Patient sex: M
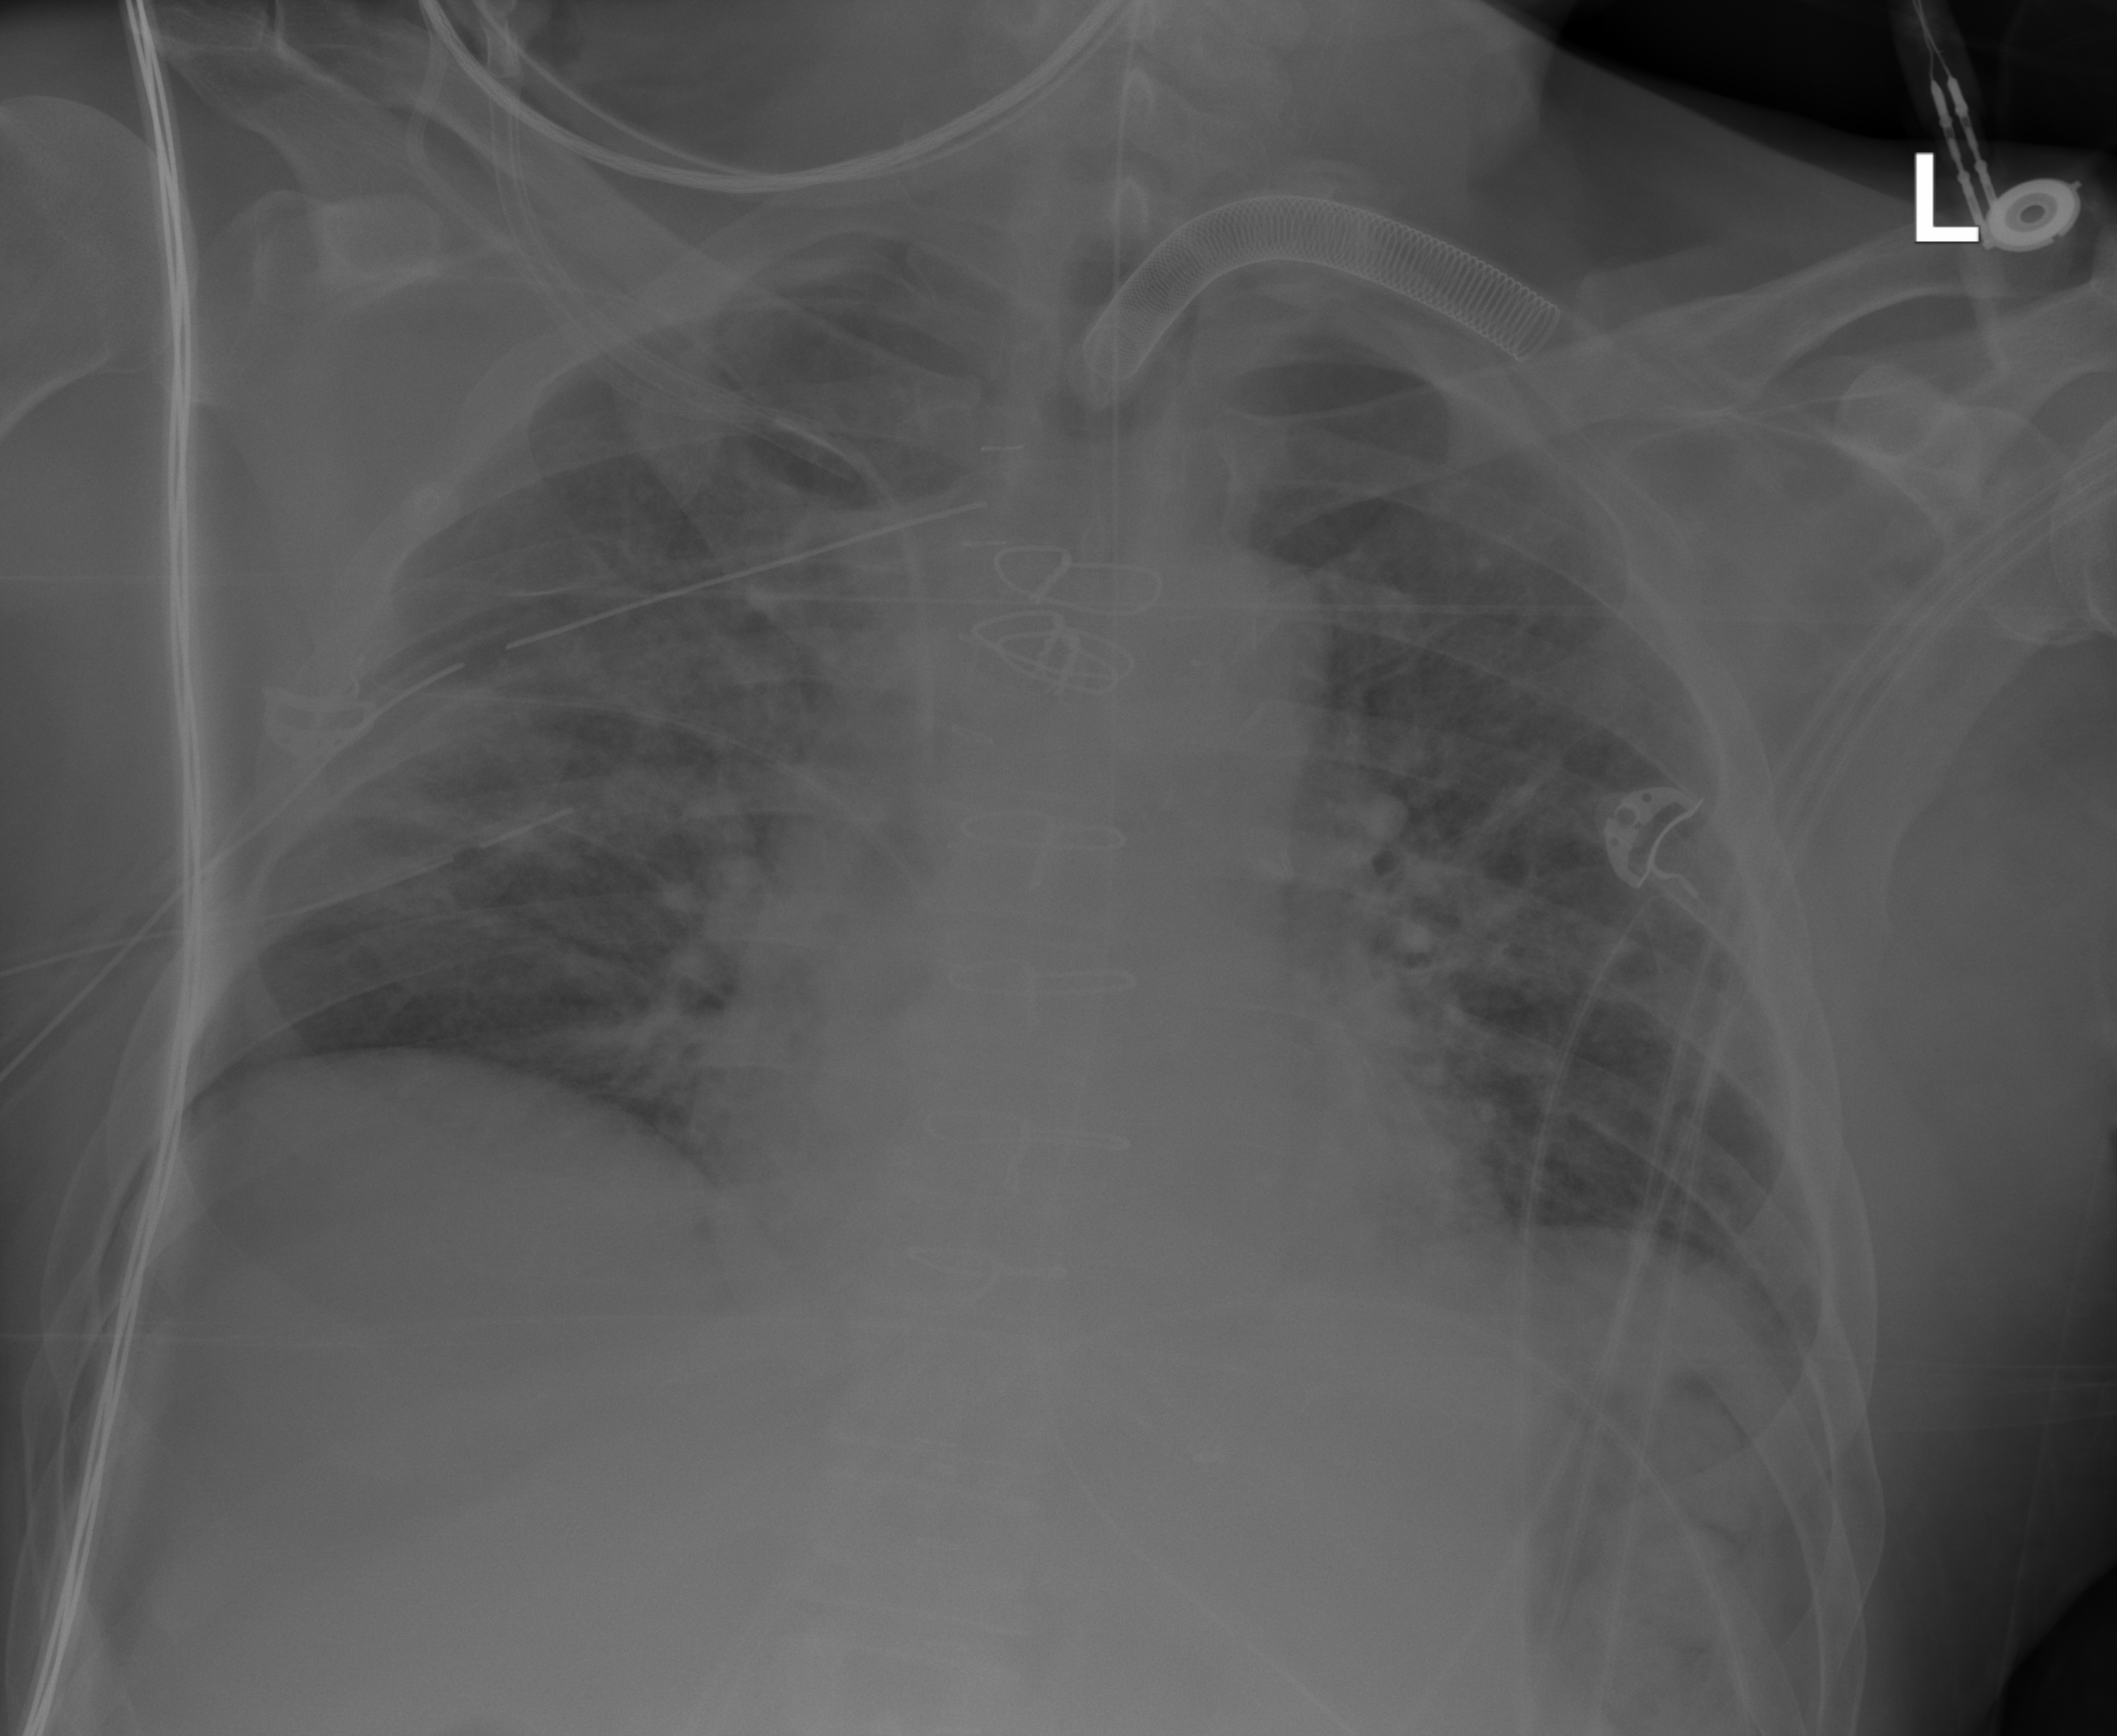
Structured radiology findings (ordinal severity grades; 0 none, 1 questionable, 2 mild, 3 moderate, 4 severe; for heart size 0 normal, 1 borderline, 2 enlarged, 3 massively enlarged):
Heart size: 0
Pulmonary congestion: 2
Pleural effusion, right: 0
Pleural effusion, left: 0
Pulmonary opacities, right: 0
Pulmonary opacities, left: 0
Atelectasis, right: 2
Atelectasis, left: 2